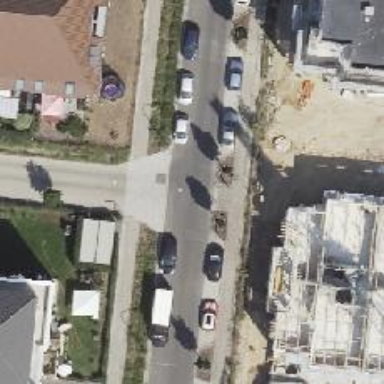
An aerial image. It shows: Uncontrolled road crossing.